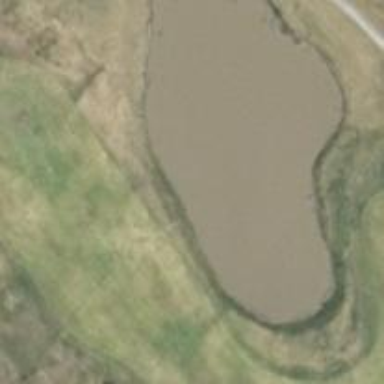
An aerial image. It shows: Picturesque scene of golf course with lateral water hazard.